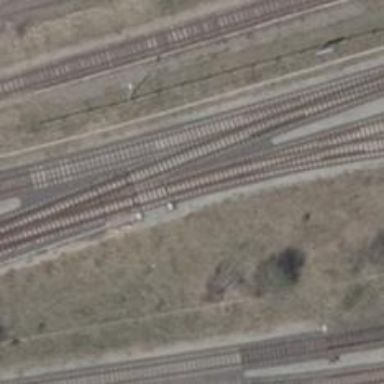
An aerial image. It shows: Railway switch with the turnout side on the right.